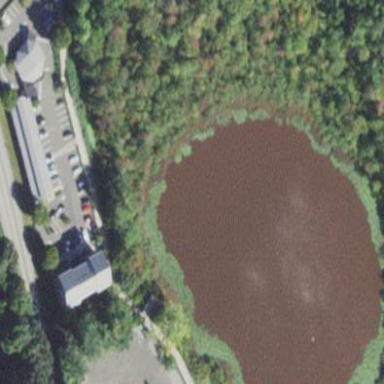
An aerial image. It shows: Peaceful pond surrounded by nature.